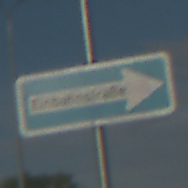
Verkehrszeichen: EinbahnstrasseRechtsweisend
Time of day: MorningAfternoon
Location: Outdoor (Suburban)
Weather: PartlyCloudy
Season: NotSpecified
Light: Natural